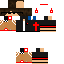
A male human skin with dark skin, wearing brown long hair dressed in a black hoodie and black pants, featuring a closed mouth.